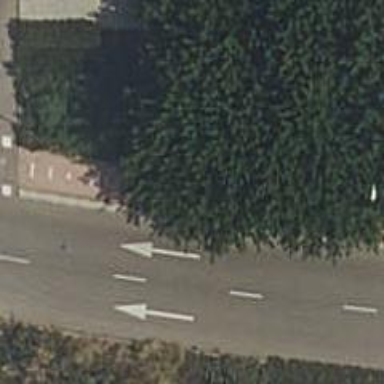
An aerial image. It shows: Cycleway.